Question: I am wondering how do we create a bigger center UITabBar like the shot below? Its really beautiful!!!!

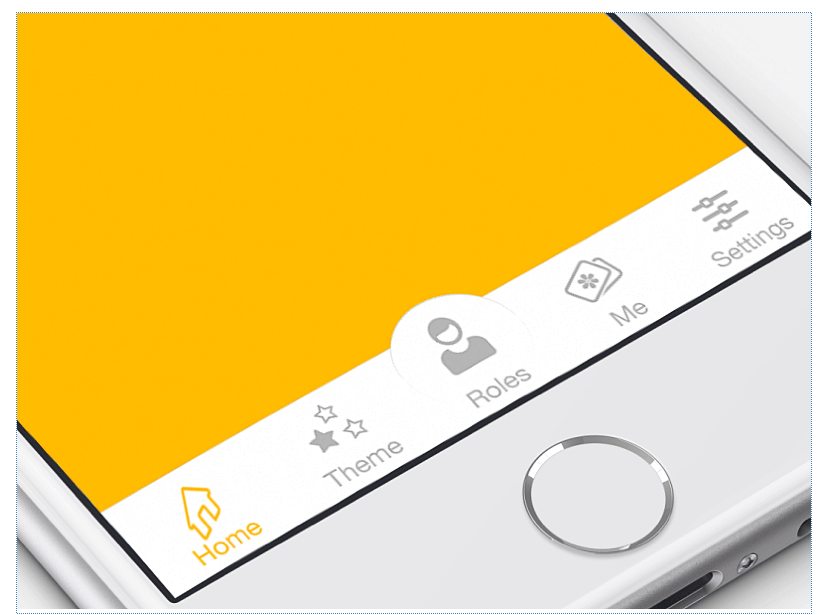
Answer: I recommend you taking a look at the following article.
It explains how to customise a tab bar raising the main button.
'''
UIButton* button = [UIButton buttonWithType:UIButtonTypeCustom];
button.frame = CGRectMake(0.0, 0.0, buttonImage.size.width, buttonImage.size.height);
[button setBackgroundImage:buttonImage forState:UIControlStateNormal];
[button setBackgroundImage:highlightImage forState:UIControlStateHighlighted];
CGFloat heightDifference = buttonImage.size.height - self.tabBar.frame.size.height;
if (heightDifference < 0)
button.center = self.tabBar.center;
else
{
CGPoint center = self.tabBar.center;
center.y = center.y - heightDifference/2.0;
button.center = center;
}
[self.view addSubview:button];
'''
:
<URL>